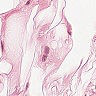
Metastatic tissue present: no